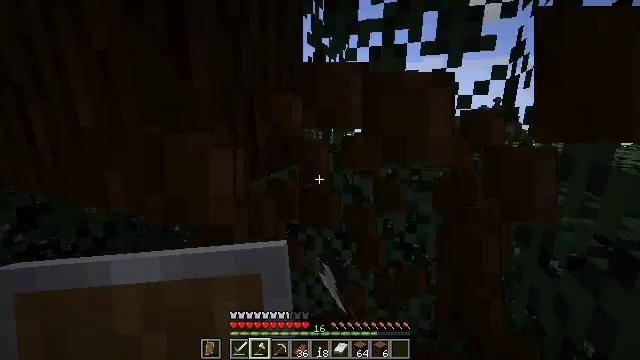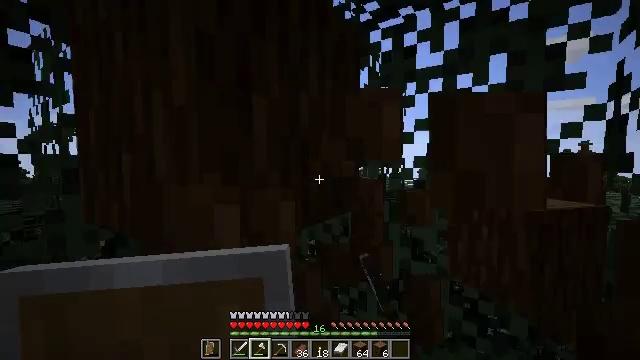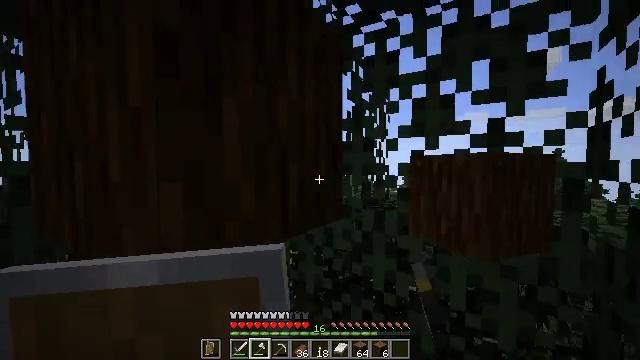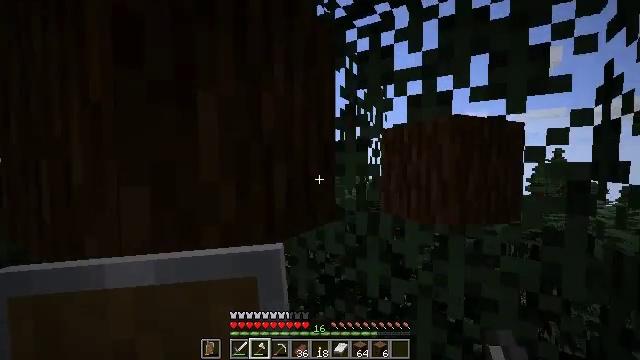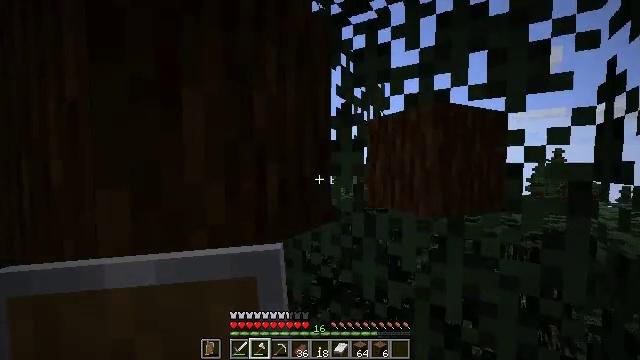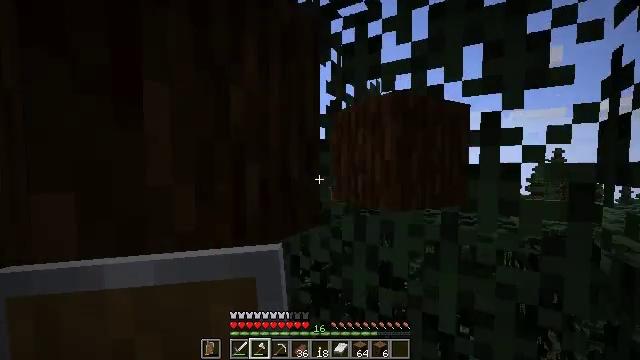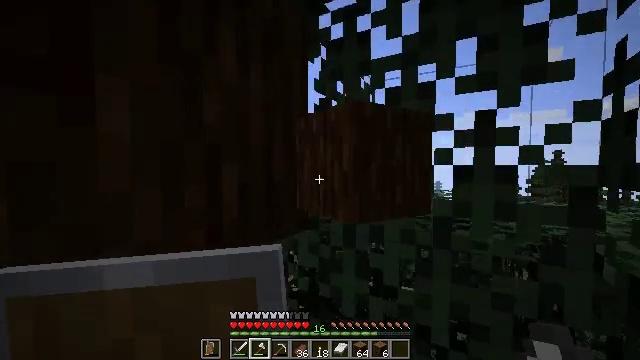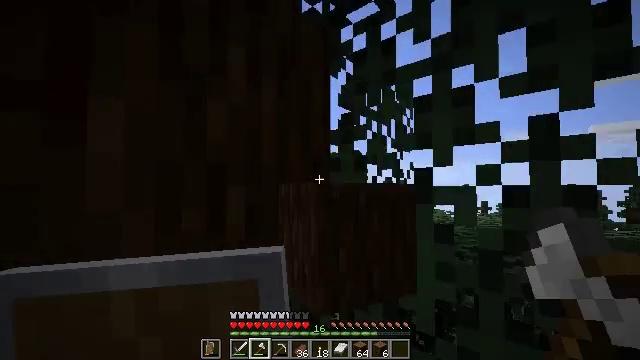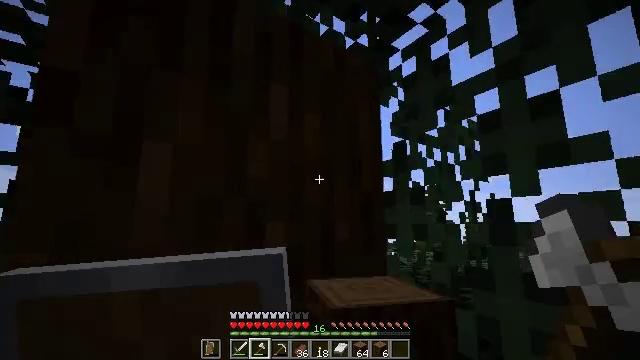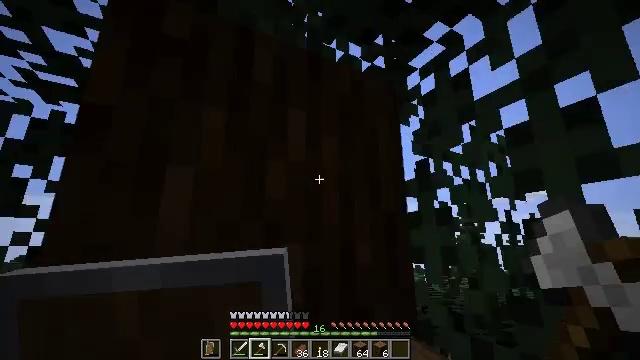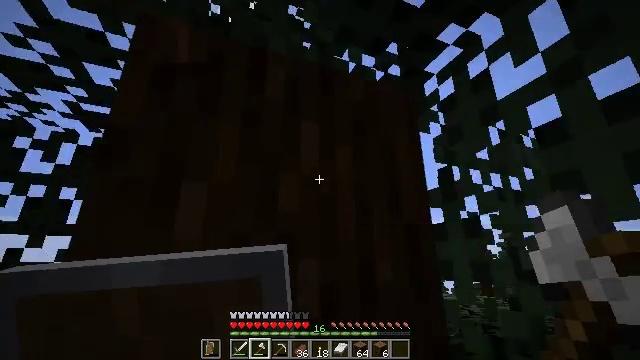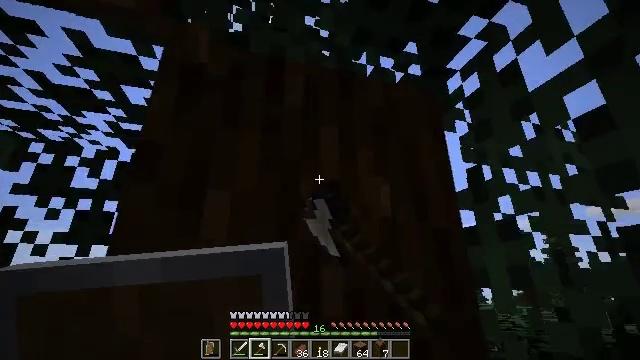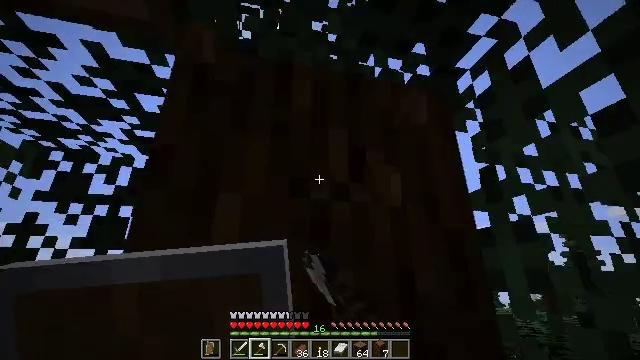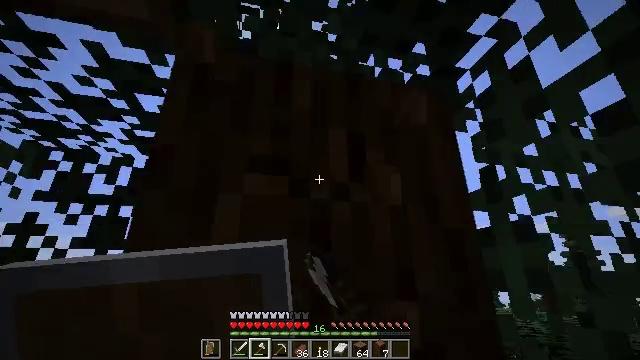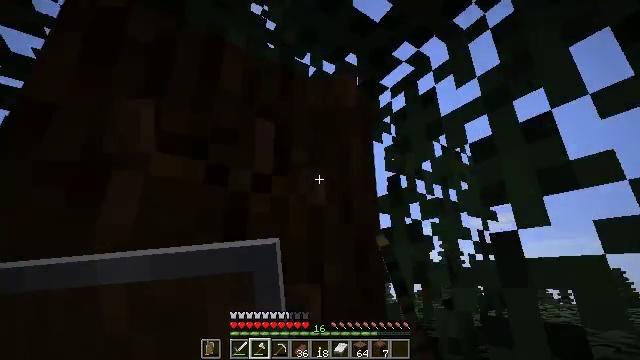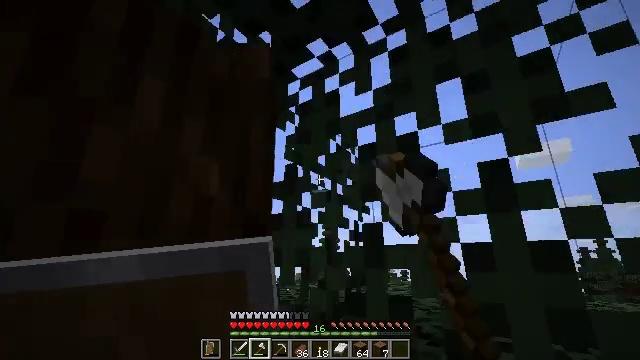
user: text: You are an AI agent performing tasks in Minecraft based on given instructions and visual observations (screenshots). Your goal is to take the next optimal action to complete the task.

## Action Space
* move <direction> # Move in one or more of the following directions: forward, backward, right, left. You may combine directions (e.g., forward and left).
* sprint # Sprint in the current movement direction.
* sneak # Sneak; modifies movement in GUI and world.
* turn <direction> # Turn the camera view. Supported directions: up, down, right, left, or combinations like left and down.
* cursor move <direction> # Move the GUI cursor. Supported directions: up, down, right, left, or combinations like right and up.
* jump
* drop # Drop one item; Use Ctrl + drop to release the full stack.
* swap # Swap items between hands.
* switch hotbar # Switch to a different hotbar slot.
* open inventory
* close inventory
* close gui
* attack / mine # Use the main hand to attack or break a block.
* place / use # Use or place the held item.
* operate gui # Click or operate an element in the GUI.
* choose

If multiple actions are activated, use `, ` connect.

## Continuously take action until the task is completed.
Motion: motion action
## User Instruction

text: Gather spruce leaves to collect foliage.
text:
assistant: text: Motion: move forward, sneak, turn left and up
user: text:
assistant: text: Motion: move forward and move right, sneak, turn right and up
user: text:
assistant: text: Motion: move forward and move right, sneak
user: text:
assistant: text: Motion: move forward and move right, sneak
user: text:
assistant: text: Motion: move forward and move right, sneak
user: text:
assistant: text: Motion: move forward and move right, sneak
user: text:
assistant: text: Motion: move forward and move right, sneak, turn left and up
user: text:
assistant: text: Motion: move forward and move right, sneak, turn left and up
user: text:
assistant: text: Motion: sneak, turn left and up
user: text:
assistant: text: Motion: sneak, turn left and up, attack / mine
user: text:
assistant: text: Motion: sneak, turn left and up, attack / mine
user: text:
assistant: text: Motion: sneak, turn left, attack / mine
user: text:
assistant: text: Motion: sneak, attack / mine
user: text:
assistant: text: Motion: sneak, turn right and down, attack / mine
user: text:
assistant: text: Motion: sneak, turn right and down
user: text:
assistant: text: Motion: sneak, turn right, attack / mine
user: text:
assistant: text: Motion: sneak, attack / mine
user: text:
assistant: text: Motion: sneak, attack / mine
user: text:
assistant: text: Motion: sneak, attack / mine
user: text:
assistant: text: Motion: sneak, attack / mine
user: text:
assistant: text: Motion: sneak, attack / mine
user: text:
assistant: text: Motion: sneak, attack / mine
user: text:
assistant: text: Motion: sneak, turn right and up, attack / mine
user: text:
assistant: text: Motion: sneak, turn right and up, attack / mine
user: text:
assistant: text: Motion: sneak, turn right and up, attack / mine
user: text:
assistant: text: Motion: sneak, turn right and up, attack / mine
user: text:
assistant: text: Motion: sneak, turn right and up, attack / mine
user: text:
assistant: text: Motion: sneak, turn up, attack / mine
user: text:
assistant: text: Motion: sneak, attack / mine
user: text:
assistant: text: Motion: sneak, attack / mine